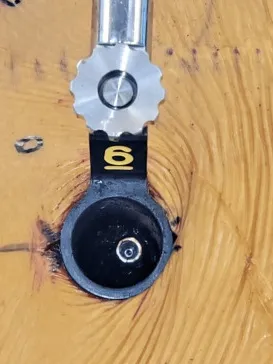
Intra-operative images. (A) View of the left L4 Luque pedicle screw head seen through the tubular retractor.
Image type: medical_photograph (other_medical_photograph)